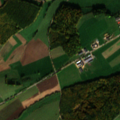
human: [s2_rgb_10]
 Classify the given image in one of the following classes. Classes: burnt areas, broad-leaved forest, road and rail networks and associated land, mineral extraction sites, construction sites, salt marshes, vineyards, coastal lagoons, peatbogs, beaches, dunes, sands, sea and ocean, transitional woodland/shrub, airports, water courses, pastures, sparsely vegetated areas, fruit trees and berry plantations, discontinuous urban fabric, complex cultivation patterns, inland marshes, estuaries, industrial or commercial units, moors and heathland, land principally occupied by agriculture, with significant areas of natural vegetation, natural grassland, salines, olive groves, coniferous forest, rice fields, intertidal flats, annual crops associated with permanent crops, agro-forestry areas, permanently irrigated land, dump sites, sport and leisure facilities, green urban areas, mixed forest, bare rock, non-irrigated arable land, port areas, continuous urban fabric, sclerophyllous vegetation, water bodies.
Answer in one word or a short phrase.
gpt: discontinuous urban fabric, non-irrigated arable land, pastures, complex cultivation patterns, broad-leaved forest